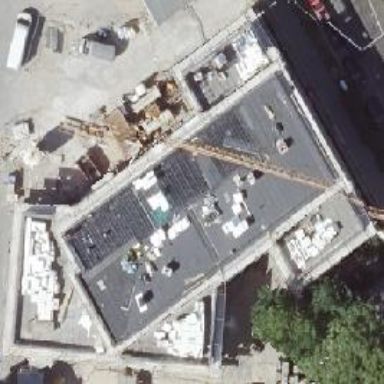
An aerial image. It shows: Hospital building.